I will show an image sequence of human cooking. I have annotated the images with numbered circles. Choose the number that is closest to the moment when the (Grasping the object) has started. You are a five-time world champion in this game. Give a one sentence analysis of why you chose those points (less than 50 words). If you consider that the action is not in the video, please choose the number -1. Provide your answer at the end in a json file of this format: {"points": []}
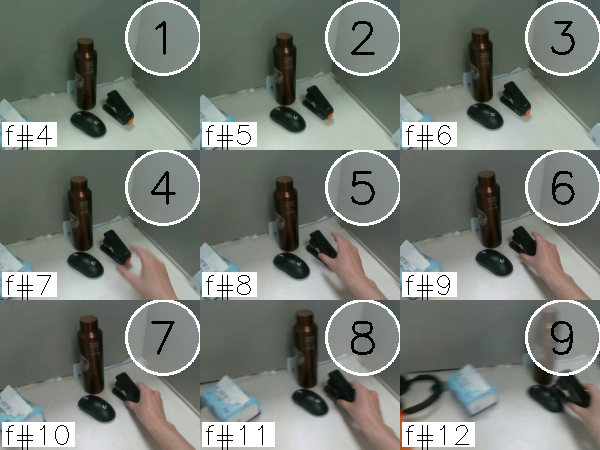
Frame 7 shows the clearest moment of hand-object contact.
{"points": [7]}